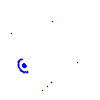
Particle: electron